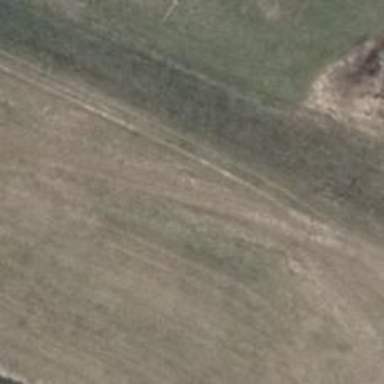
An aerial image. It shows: Grassy track with grade 5 track type.